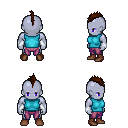
a pixel art fantasy rpg character, male body template, dark elf, purple skin, teal sleeveless shirt, magenta pants, brown mohawk hairstyle, white cloth bracers, brown shoes, four views (front, back, left, right), 2x2 character sprite sheet, small pixel art, hard edges, no anti-aliasing